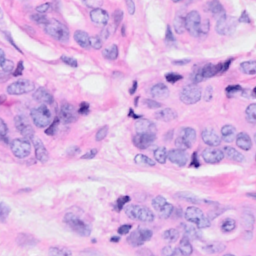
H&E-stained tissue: Breast